Question: I have more or less worked through <URL> that goes over basic user authentication with Laravel. Everything that I can find is in line with the tutorial, and every other article and question that I can find on the topic, but my authentication is still failing.
I have ensured that I'm using the correct email and password. You can visit <URL> to register, and then log in if you'd like. It's currently displaying the email and password as part of the authentication's error message.
The user creation code is:
'''
public function postCreate() {
$validator = Validator::make(Input::all(), User::$rules);
if ($validator->passes()) {
// Validation has passed, save the user in the database
$user = new User;
$user->username = Input::get('username');
$user->firstname = Input::get('firstname');
$user->lastname = Input::get('lastname');
$user->email = Input::get('email');
$user->password = Hash::make(Input::get('password'));
$user->save();
return Redirect::to('/')->with('message', 'Thanks for registering!');
} else {
// Validation has failed, display error messages
return Redirect::to('users/register')->with('message', 'The following errors occurred . ' . $validator->messages())->withErrors($validator)->withInput();
}
}
'''
And the actual log in code is:
'''
public function postSignin() {
$credentials = array('email' => Input::get('email'), 'password' => Input::get('password'));
if (Auth::attempt($credentials)) {
return Redirect::to('users/dashboard');
} else {
return Redirect::to('users/login')->with('message', 'Your username/password combination was incorrect ' . Input::get('email') . ' ' . Input::get('password'))
->withInput();
}
}
'''
The error being given when I try to log in is a simple "Your username/password combination was incorrect."
I've checked to make sure that the information going into the database is correct, even. For example, this is currently the users table:

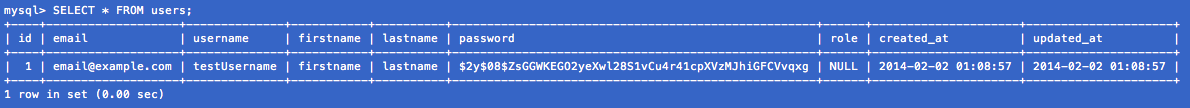
Answer: Check that the password field in your database is 60 characters long. password hash that Laravel generates is 60 characters